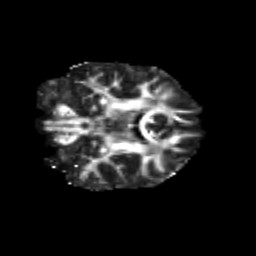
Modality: FA
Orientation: coronal
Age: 24
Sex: female
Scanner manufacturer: siemens
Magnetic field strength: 3 T
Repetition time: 3.5 s
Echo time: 0.125 s